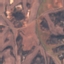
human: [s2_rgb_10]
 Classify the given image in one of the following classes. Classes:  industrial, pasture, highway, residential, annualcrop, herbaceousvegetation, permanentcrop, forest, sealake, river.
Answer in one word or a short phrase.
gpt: HerbaceousVegetation